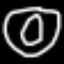
Label: donut